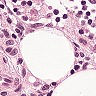
Metastatic tissue present: no